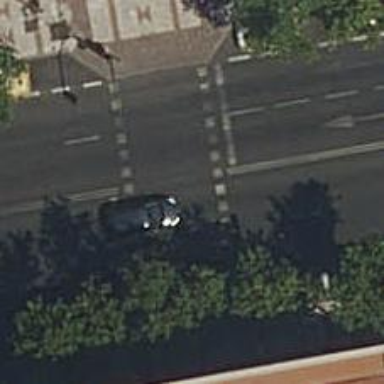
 there are traffic signals and zebra crossing."